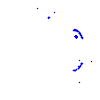
Particle: kaon